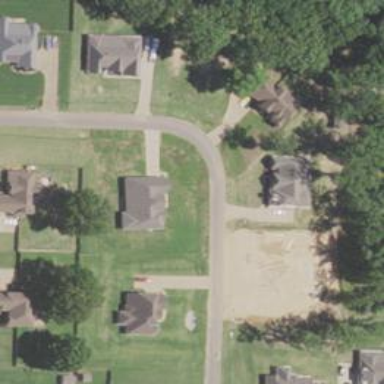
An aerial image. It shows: Residential road.